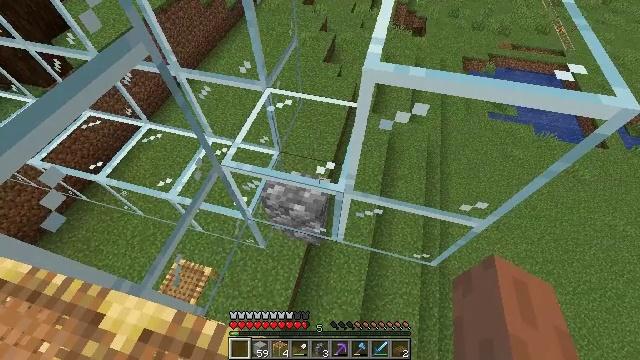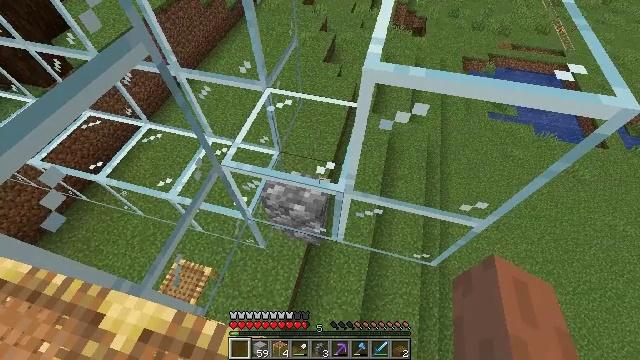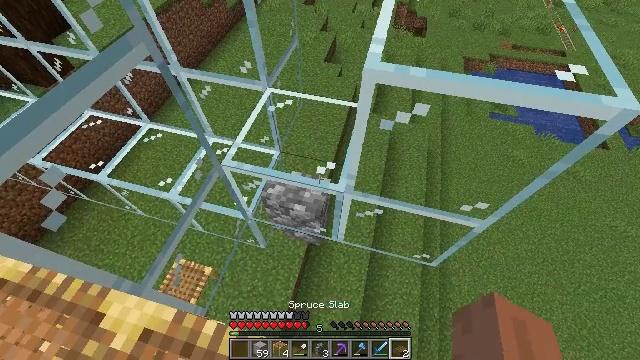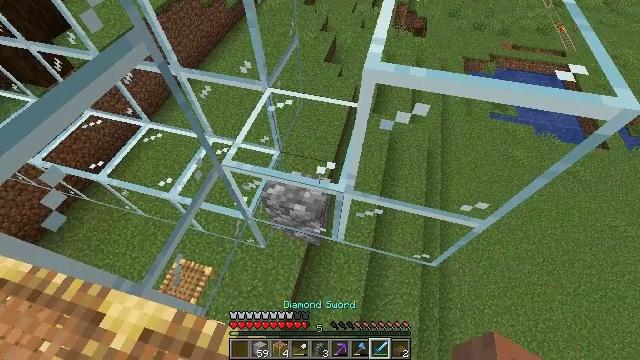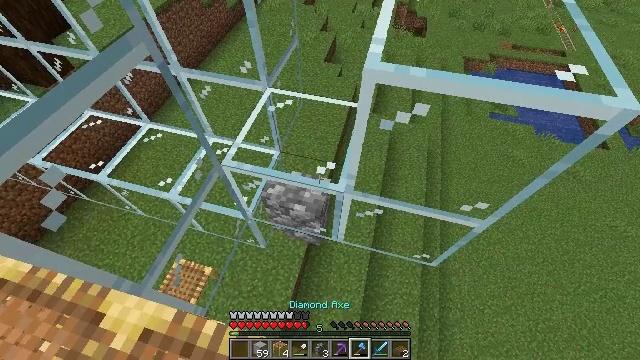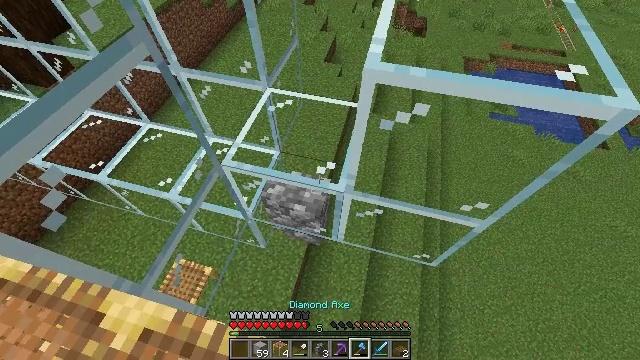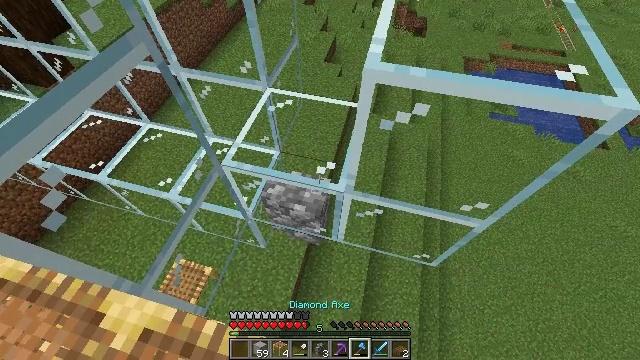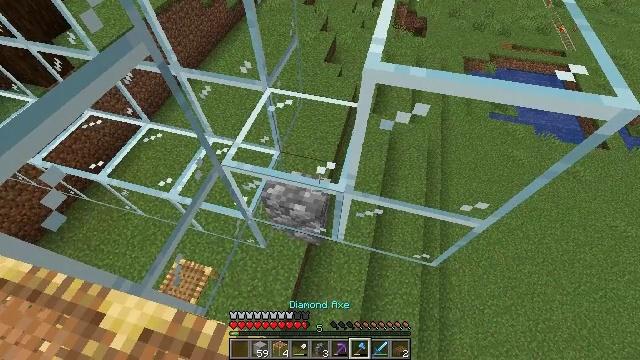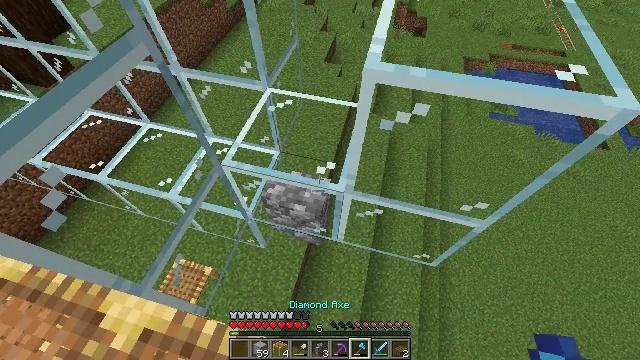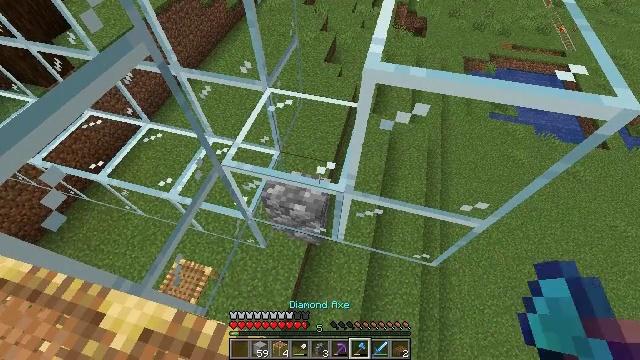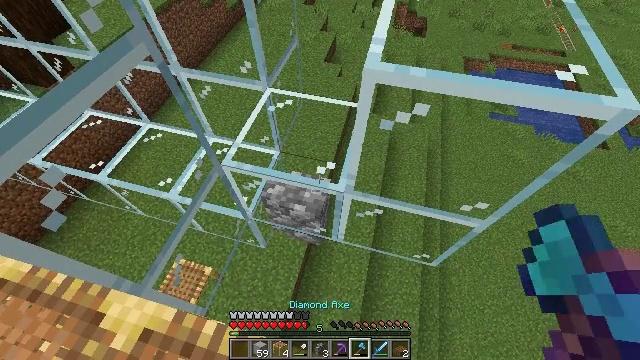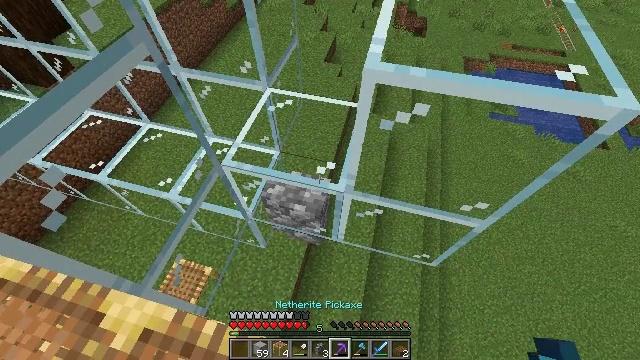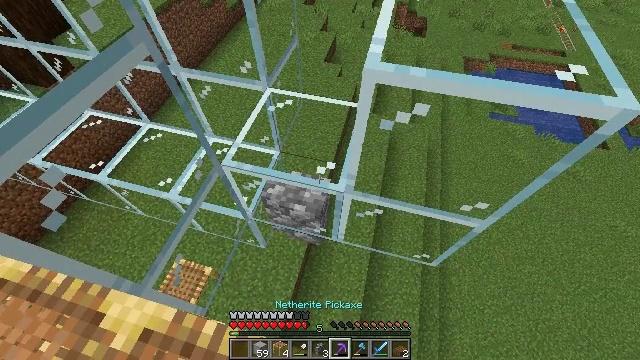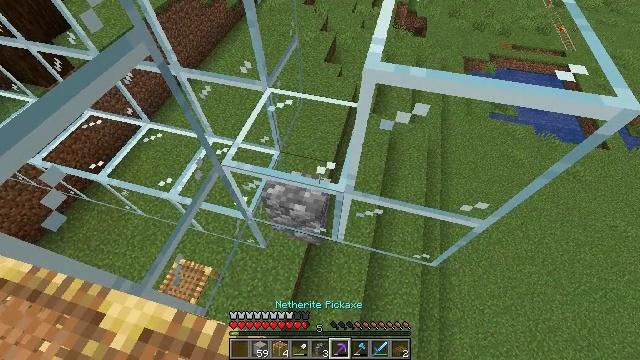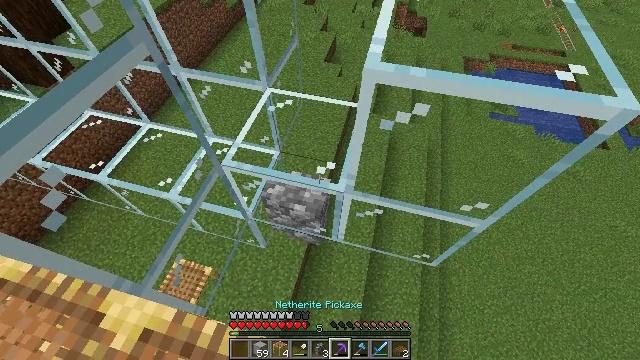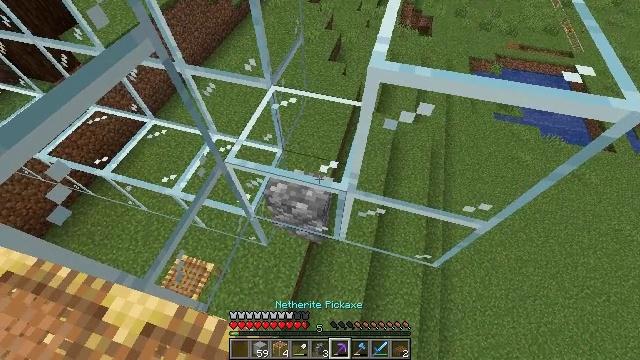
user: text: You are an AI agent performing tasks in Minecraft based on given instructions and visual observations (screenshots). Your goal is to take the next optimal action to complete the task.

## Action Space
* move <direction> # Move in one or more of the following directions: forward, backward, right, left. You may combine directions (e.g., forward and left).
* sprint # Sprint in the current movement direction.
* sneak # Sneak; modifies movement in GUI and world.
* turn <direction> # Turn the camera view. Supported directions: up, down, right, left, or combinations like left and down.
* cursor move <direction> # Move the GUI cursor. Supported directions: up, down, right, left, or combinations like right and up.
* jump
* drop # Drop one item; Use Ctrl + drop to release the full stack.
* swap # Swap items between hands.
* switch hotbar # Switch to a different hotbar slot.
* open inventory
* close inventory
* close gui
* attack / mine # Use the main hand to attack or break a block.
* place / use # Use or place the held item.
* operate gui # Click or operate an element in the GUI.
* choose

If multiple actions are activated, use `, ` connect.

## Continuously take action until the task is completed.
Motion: motion action
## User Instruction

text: Destroy the glass.
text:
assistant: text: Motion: no_op
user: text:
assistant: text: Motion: no_op
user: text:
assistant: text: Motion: no_op
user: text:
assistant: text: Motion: no_op
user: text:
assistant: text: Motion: no_op
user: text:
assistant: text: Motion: no_op
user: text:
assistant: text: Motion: no_op
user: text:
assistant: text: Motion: no_op
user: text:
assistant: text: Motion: no_op
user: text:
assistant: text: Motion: no_op
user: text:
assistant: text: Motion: no_op
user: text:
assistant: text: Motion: no_op
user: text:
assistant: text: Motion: no_op
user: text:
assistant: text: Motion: no_op
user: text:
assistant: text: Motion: turn left
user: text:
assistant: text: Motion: turn left
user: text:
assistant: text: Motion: turn left
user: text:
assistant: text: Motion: turn up
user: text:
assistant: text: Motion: turn left and up
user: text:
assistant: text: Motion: turn left and up
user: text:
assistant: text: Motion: no_op
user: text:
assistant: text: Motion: attack / mine
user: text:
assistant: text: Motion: attack / mine
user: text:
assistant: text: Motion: attack / mine
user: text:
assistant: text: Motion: attack / mine
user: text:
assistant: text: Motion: attack / mine
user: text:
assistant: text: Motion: attack / mine
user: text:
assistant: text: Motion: attack / mine
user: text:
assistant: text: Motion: attack / mine
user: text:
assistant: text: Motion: attack / mine